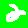
Digit: 2